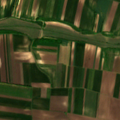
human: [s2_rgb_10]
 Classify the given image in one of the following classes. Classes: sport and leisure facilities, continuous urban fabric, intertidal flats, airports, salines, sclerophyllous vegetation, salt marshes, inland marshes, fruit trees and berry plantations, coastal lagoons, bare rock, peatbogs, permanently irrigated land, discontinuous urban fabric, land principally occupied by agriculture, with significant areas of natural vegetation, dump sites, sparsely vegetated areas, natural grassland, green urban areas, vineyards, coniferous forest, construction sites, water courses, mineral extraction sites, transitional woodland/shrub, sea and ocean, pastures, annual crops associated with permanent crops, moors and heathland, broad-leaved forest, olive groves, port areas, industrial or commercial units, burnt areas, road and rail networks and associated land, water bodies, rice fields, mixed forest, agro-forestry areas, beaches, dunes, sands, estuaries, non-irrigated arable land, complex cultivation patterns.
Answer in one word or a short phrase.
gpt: non-irrigated arable land, vineyards, land principally occupied by agriculture, with significant areas of natural vegetation